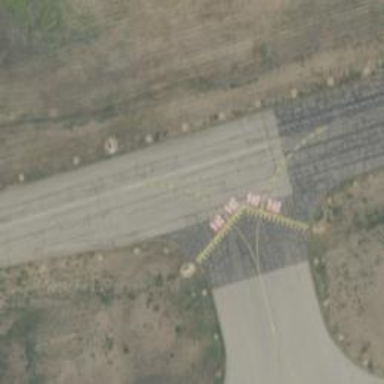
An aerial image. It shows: View of taxiway at the airport.